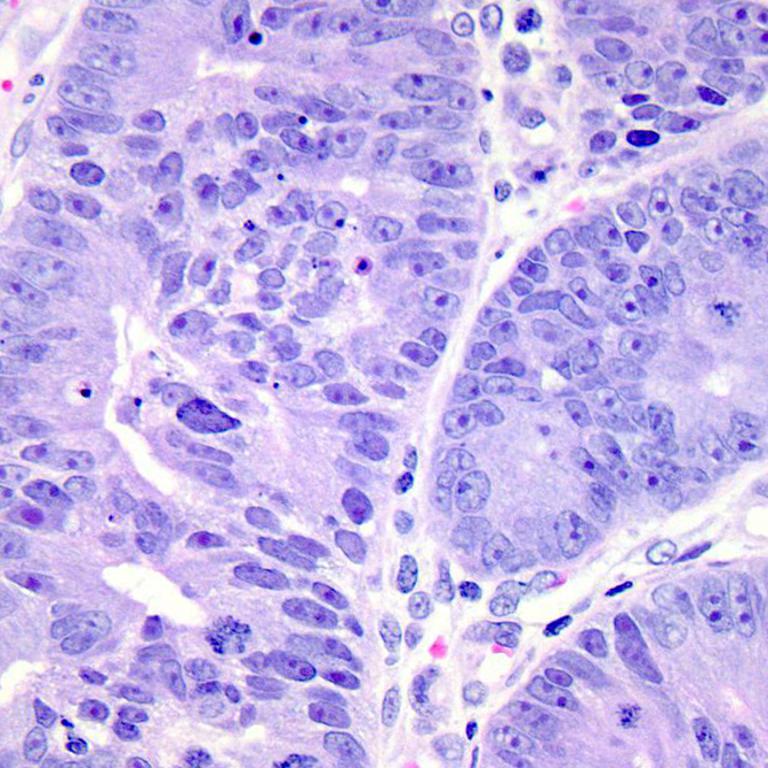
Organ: colon
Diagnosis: adenocarcinomas